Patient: sex M, age 42
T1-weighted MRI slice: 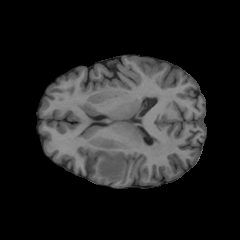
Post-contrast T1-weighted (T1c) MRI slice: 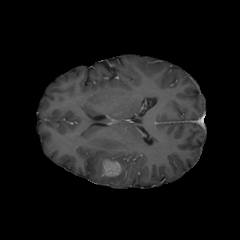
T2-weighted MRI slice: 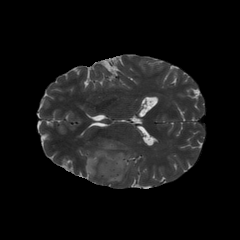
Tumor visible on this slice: yes
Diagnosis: Glioblastoma, IDH-wildtype
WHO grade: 4